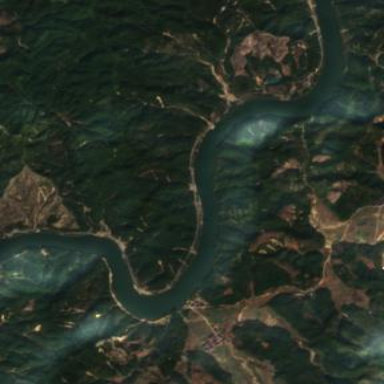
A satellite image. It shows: River flowing through natural landscape.